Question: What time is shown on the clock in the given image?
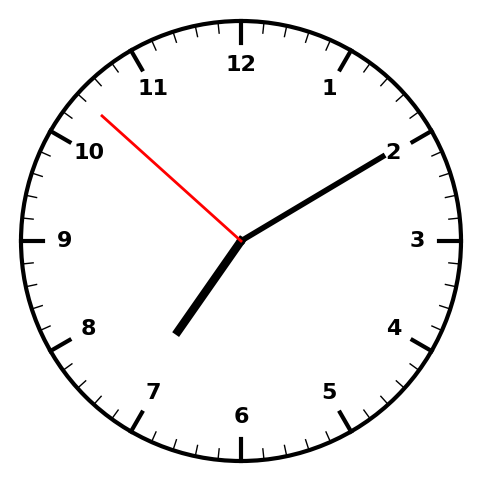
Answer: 07:09:52